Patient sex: M
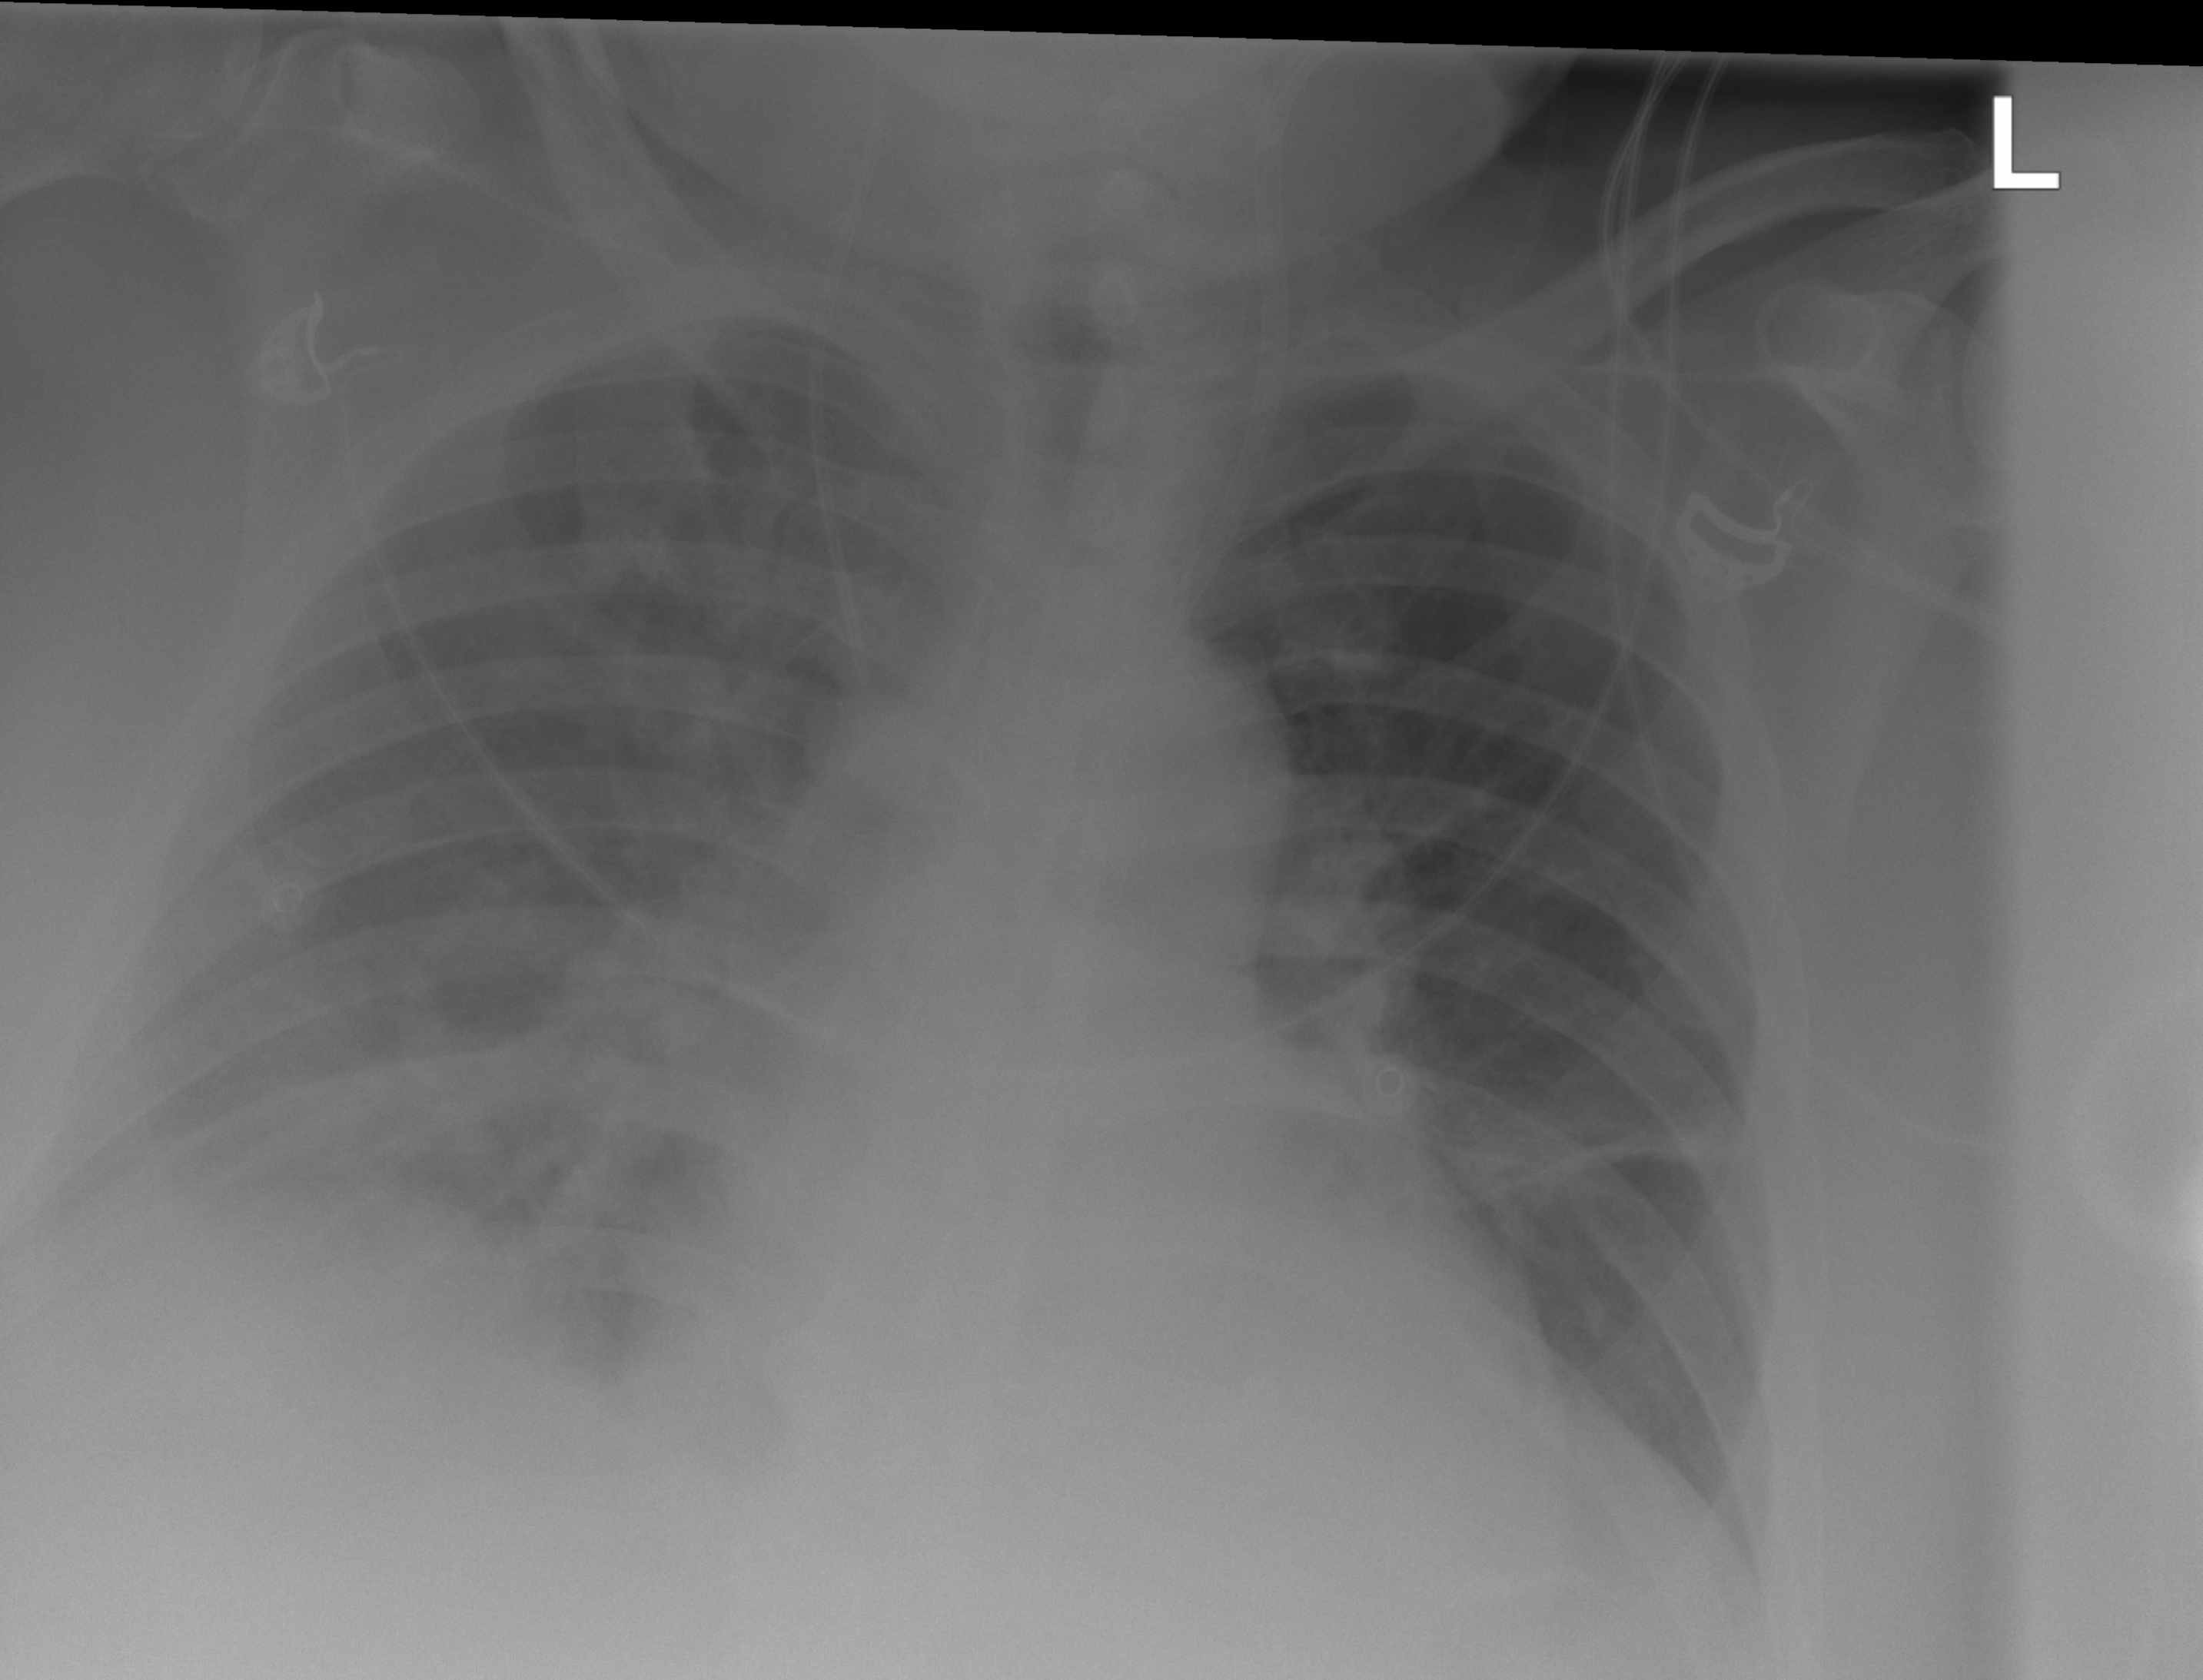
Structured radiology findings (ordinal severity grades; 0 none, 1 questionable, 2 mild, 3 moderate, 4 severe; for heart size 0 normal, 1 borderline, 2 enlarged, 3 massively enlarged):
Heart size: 2
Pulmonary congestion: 3
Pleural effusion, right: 2
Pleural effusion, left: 0
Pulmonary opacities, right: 3
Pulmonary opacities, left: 0
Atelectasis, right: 3
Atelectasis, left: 2